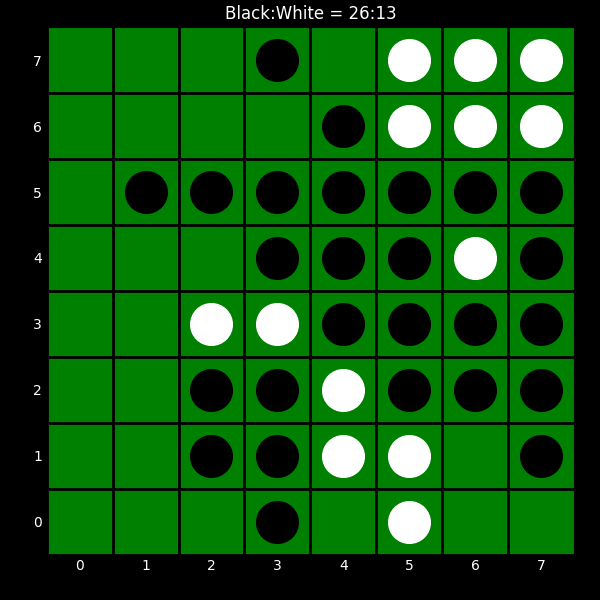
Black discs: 26
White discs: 13